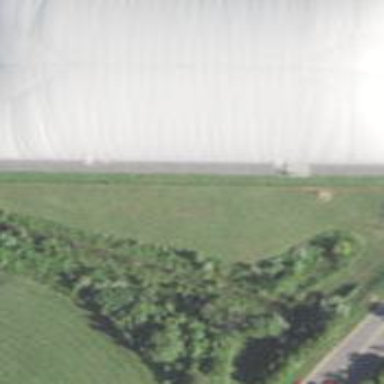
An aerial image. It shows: Tent.